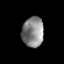
Tissue: prostate
Cell type: T cells
Senescence score: 0.3613
Nuclear area (px): 640
Mean DAPI intensity: 134.125